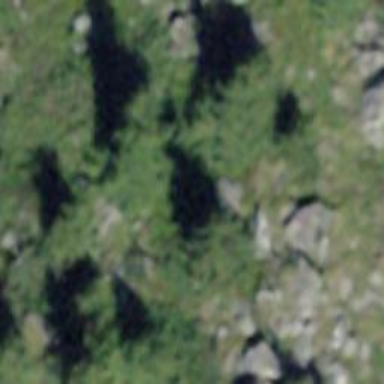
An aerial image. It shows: Needle-leaved tree in natural setting.